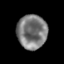
Tissue: skin
Cell type: Others
Senescence score: 0.7513
Nuclear area (px): 998
Mean DAPI intensity: 122.753